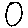
Label: circle